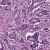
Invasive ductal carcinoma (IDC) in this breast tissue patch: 1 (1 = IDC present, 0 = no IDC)